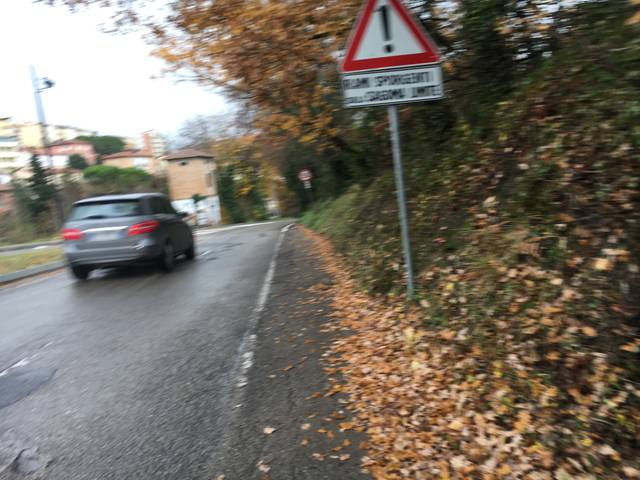
Region: Italy
Coordinates: 43.118, 12.372